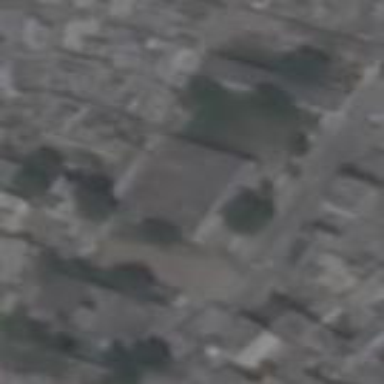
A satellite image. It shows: School building.